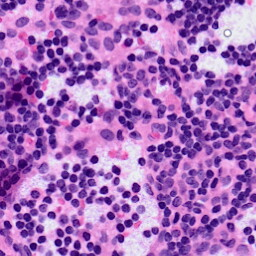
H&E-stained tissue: LymphNode